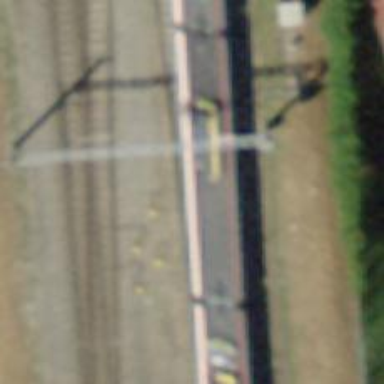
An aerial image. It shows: Railway siding with one electrified track and contact line for powering the train.